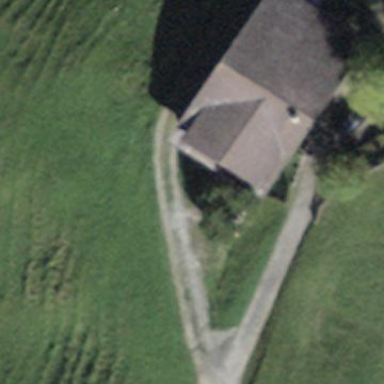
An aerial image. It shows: Farm building.